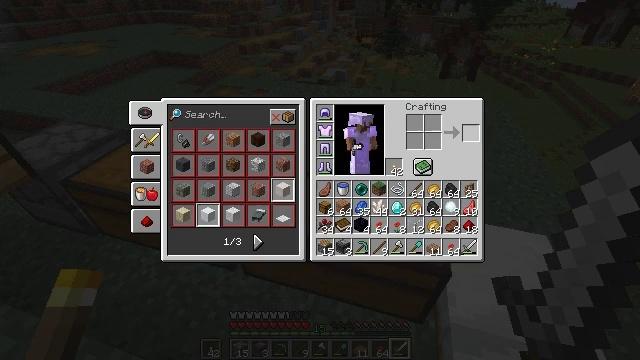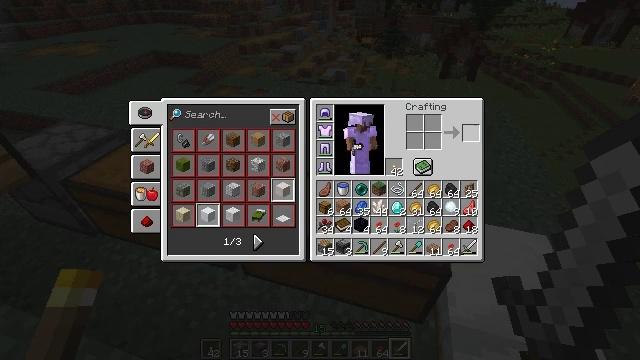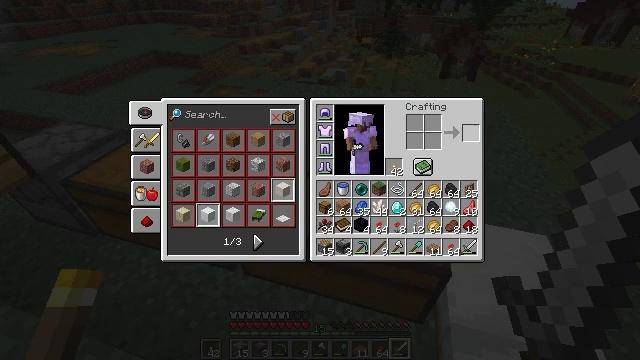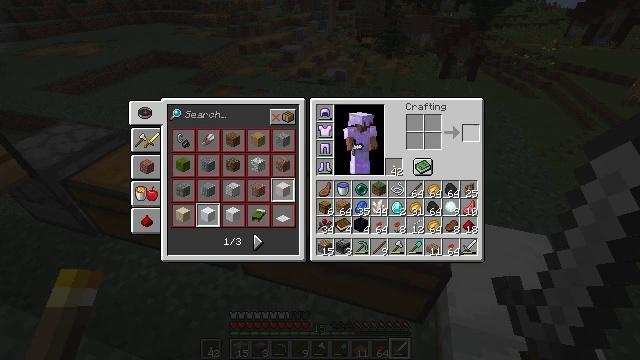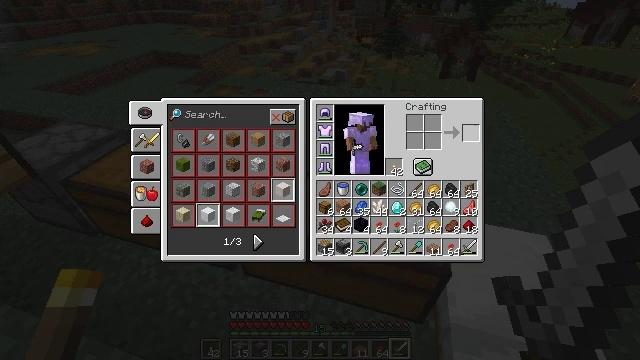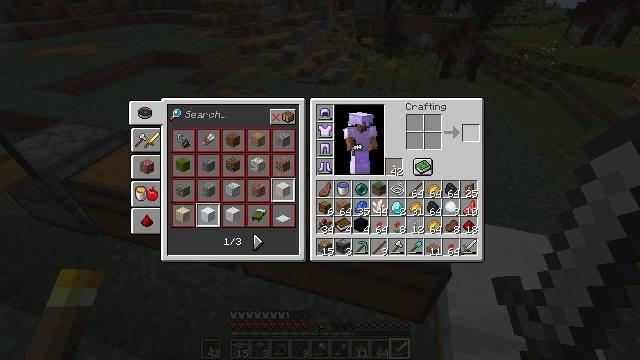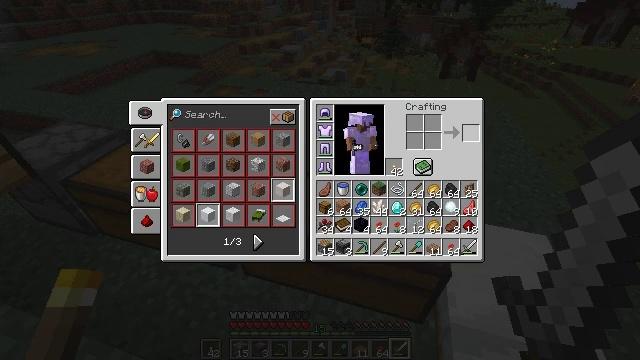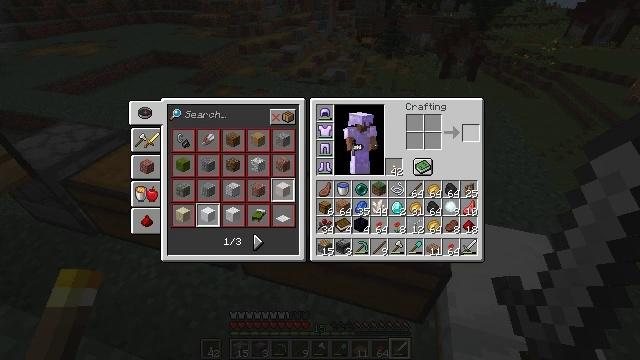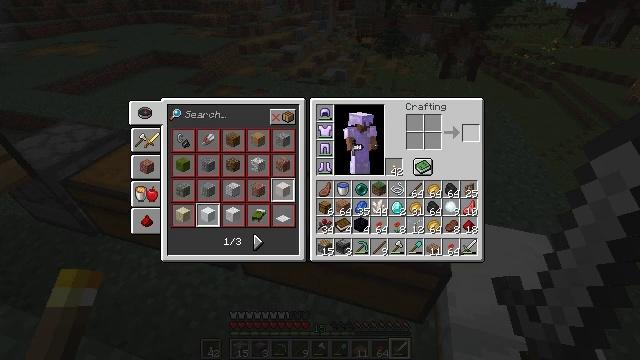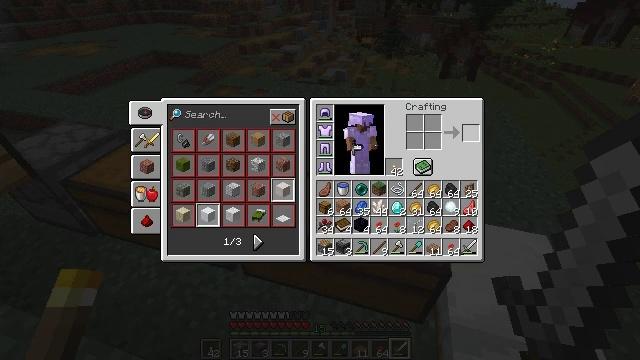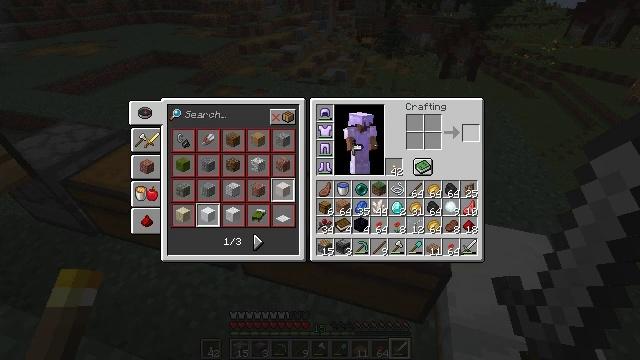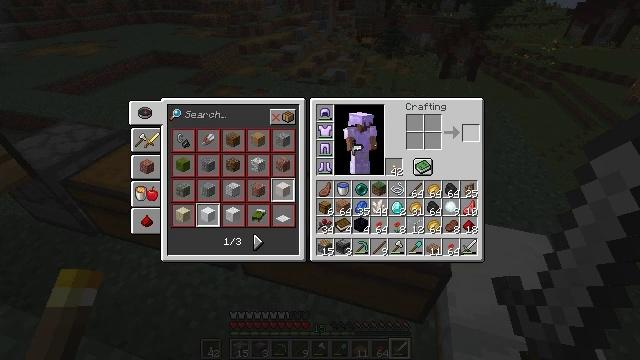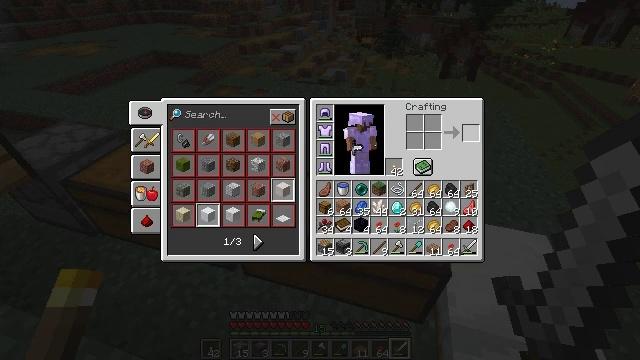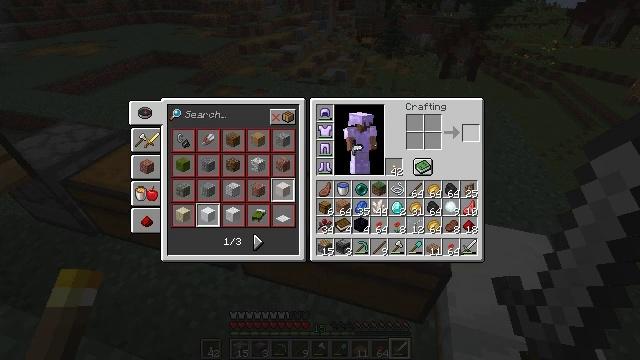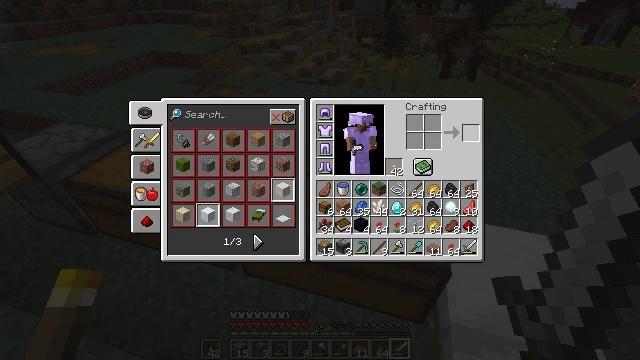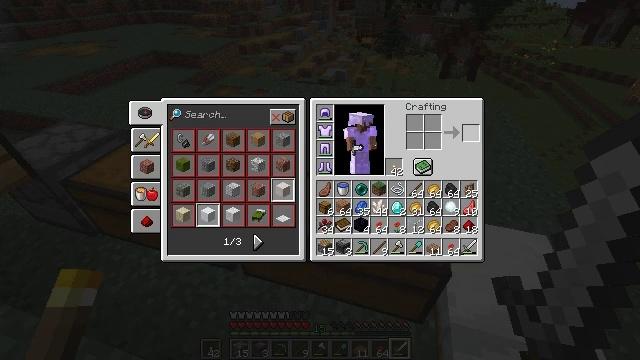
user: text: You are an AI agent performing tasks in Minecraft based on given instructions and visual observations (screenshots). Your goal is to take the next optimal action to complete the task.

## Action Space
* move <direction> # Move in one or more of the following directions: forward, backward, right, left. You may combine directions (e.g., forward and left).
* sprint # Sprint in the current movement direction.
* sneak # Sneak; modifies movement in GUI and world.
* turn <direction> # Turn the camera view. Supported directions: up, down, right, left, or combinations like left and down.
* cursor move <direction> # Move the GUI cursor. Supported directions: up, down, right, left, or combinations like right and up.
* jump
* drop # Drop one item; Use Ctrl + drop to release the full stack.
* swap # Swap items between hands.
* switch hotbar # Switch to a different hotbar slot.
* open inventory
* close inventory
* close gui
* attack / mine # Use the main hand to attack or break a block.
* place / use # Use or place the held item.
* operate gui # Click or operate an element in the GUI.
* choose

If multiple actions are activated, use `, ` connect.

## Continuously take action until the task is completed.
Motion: motion action
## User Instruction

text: Use the crafting interface to make a jungle fence.
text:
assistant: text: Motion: sneak, open gui
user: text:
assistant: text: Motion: sneak
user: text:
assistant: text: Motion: sneak
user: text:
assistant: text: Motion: sneak
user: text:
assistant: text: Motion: no_op
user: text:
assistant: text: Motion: no_op
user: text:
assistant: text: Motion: no_op
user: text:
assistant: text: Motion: no_op
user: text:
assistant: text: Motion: no_op
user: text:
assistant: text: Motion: no_op
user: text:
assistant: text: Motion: no_op
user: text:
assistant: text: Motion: no_op
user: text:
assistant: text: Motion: no_op
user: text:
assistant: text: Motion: no_op
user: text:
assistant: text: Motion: no_op
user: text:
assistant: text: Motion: no_op
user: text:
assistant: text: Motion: no_op
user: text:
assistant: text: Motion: no_op
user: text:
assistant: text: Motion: no_op
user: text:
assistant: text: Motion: no_op
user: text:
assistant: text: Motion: no_op
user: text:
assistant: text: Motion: no_op
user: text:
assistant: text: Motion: no_op
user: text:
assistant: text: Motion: no_op
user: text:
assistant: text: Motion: no_op
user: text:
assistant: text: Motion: no_op
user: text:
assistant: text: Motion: cursor move left
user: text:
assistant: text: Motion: cursor move left
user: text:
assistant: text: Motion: cursor move left
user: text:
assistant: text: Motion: cursor move left